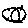
Label: sun